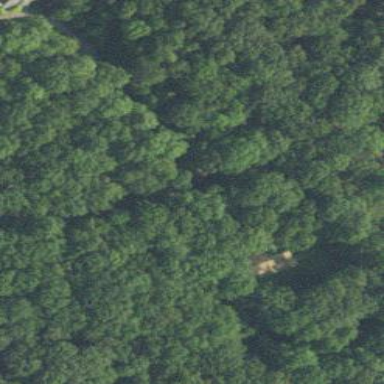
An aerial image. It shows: Mixed woodland with various types of leaves.